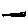
Label: line